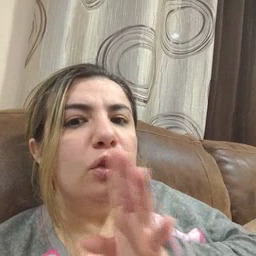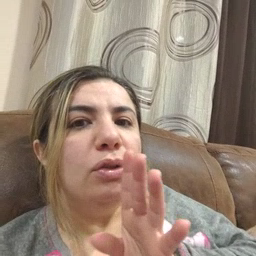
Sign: talk